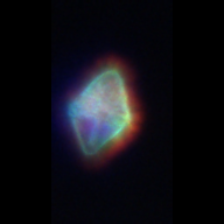
Taxon: Gyrodinium
Group: Dinoflagellates